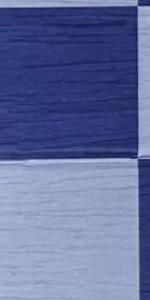
Label: Empty